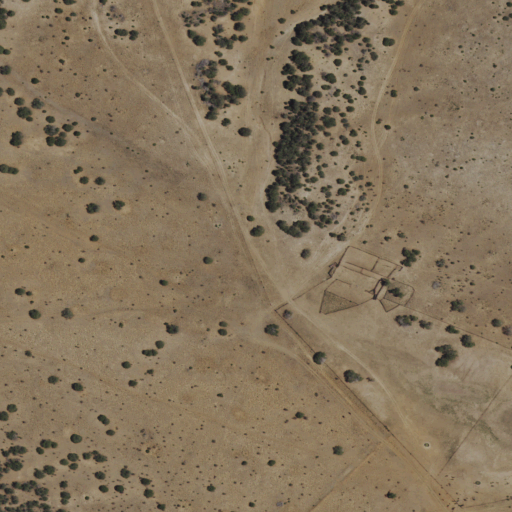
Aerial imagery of valley in New Mexico named Bigbee Draw containing shrub and evergreen forest